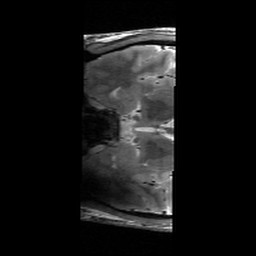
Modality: T2w
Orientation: coronal
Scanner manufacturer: siemens
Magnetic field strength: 6.98 T
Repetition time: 5.65 s
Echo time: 0.044 s